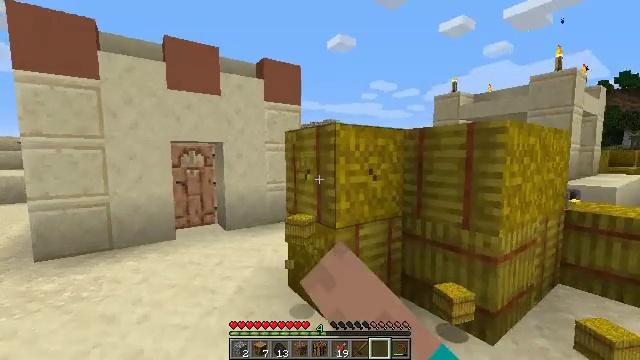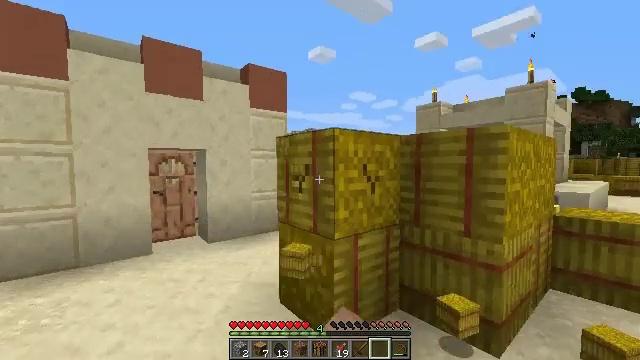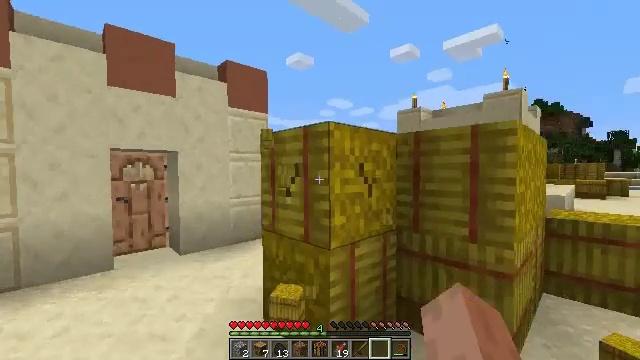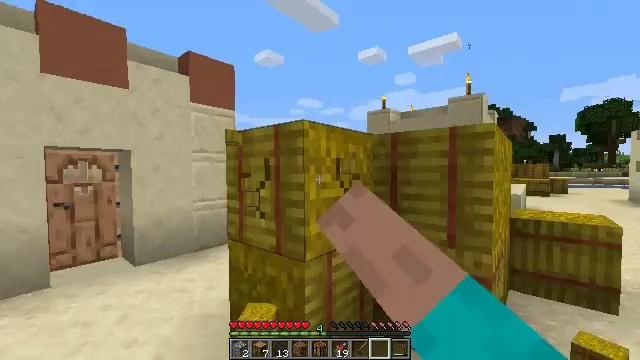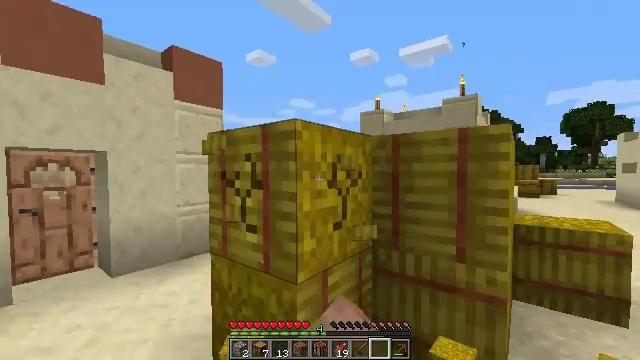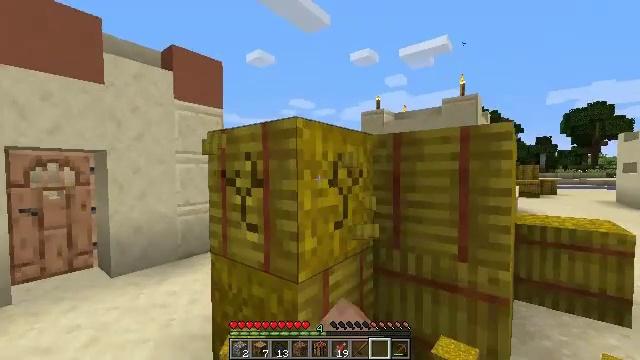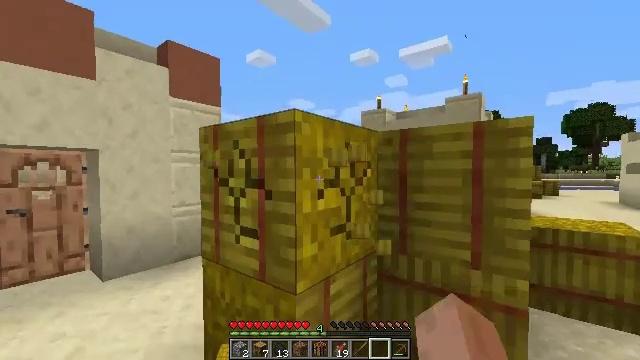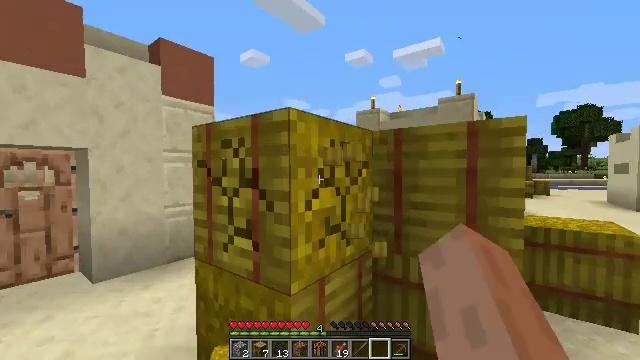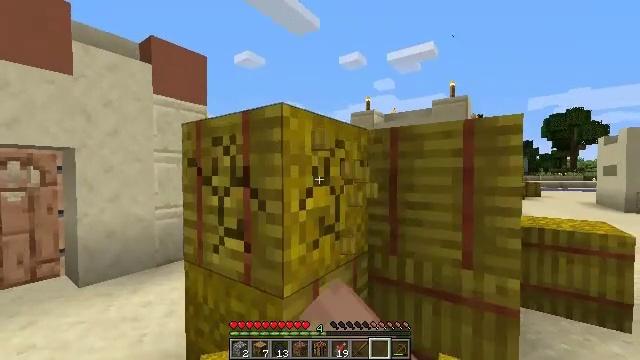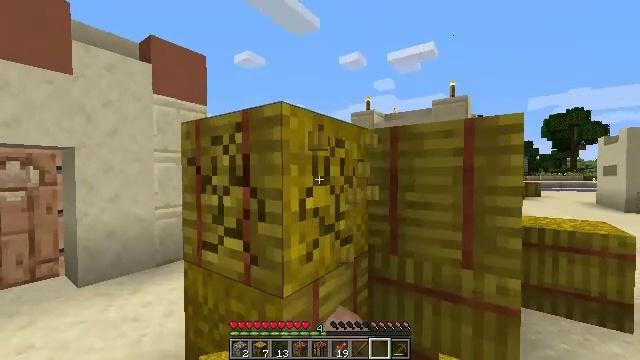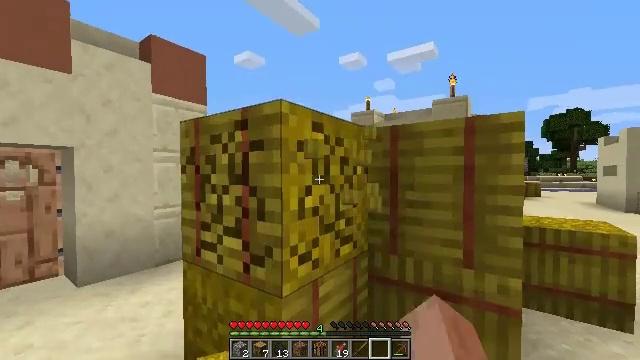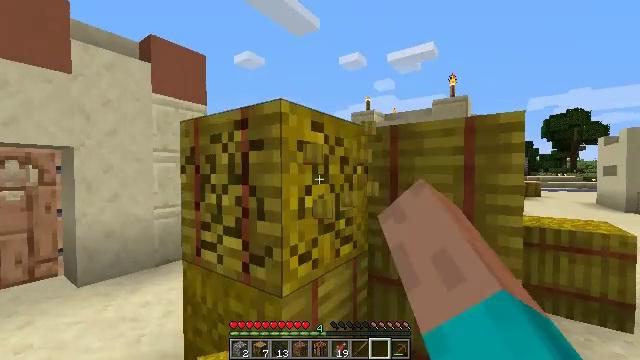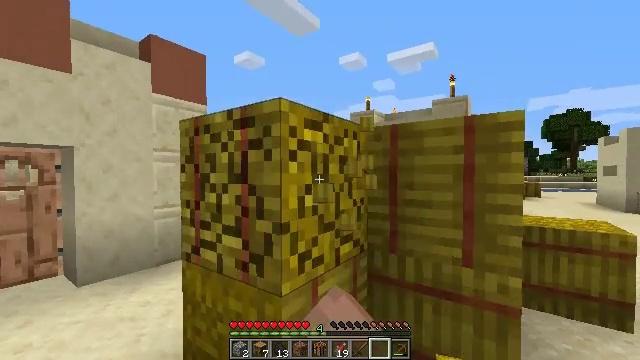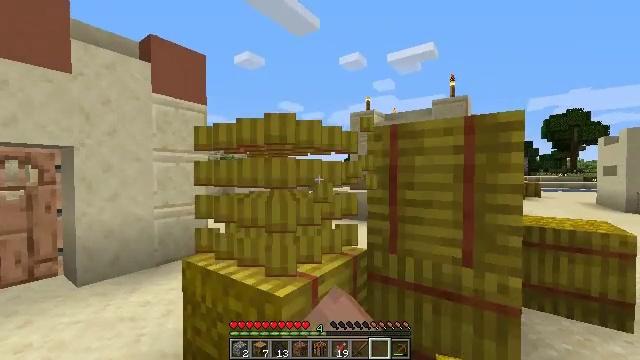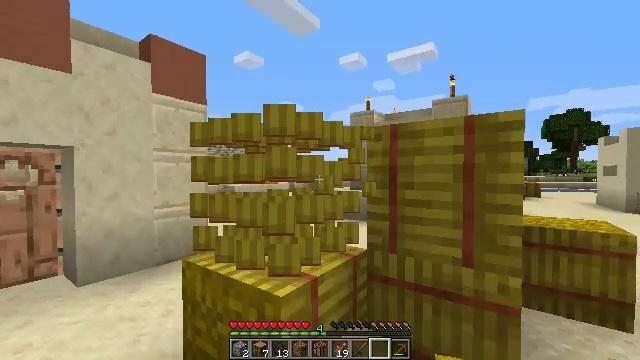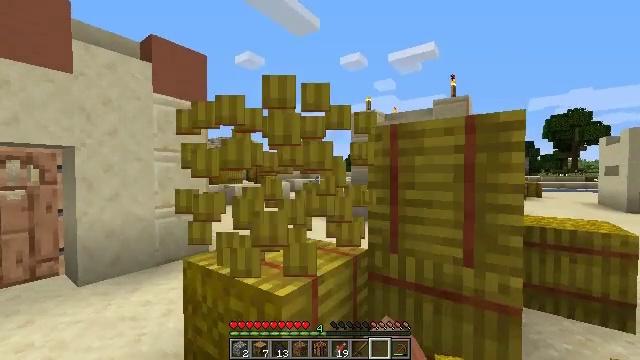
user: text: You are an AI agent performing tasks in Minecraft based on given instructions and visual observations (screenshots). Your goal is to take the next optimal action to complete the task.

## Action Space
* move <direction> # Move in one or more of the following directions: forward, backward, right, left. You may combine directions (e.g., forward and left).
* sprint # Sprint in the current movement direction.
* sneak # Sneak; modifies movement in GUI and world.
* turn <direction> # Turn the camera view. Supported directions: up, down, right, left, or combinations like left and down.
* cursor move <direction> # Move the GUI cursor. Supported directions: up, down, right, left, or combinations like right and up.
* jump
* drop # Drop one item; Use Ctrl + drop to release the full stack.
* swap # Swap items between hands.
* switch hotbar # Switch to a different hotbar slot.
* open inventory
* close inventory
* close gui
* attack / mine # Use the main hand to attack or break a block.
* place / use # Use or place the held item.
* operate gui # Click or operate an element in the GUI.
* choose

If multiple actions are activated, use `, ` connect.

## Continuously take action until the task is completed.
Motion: motion action
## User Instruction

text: Mine a hay block from the field.
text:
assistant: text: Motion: move forward, turn right and up, attack / mine
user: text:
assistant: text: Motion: move forward, turn right and up, attack / mine
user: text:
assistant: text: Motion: move forward, turn right, attack / mine
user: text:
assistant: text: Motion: move forward, turn right, attack / mine
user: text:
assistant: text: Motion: attack / mine
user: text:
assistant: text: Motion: attack / mine
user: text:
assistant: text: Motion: turn right, attack / mine
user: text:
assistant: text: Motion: turn right, attack / mine
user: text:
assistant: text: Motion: attack / mine
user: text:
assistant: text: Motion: attack / mine
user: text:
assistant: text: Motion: attack / mine
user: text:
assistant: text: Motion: attack / mine
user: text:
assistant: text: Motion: attack / mine
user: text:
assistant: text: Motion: attack / mine
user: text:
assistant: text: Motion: attack / mine
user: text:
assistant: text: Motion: turn down, attack / mine
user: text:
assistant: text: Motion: turn left and down, attack / mine
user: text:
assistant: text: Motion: turn down, attack / mine
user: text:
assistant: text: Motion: attack / mine
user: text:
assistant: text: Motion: attack / mine
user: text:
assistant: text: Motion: attack / mine
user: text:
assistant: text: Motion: attack / mine
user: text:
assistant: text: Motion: attack / mine
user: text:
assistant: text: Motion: turn down, attack / mine
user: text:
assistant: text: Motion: turn left and down, attack / mine
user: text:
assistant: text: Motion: turn down, attack / mine
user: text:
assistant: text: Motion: attack / mine
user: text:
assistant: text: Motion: attack / mine
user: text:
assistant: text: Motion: attack / mine
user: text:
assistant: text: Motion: attack / mine